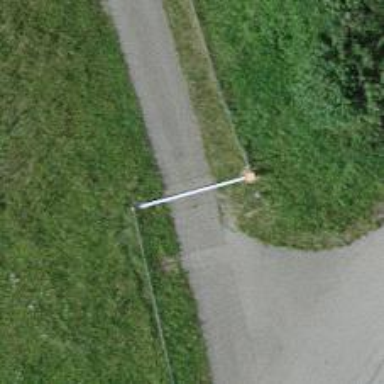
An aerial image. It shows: Lift gate barrier.